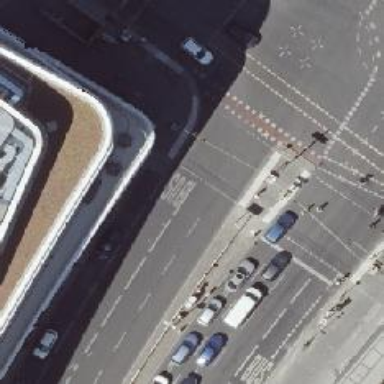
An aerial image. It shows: Asphalt footway with crossing equipped with traffic signals.